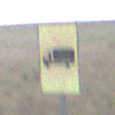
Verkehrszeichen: KFZZulaessigeGesamtmasse3Komma5TOhnePfeilsymbol
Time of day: SunriseSunset
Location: Outdoor (Nature)
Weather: Overcast
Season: NotSpecified
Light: Natural